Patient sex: F
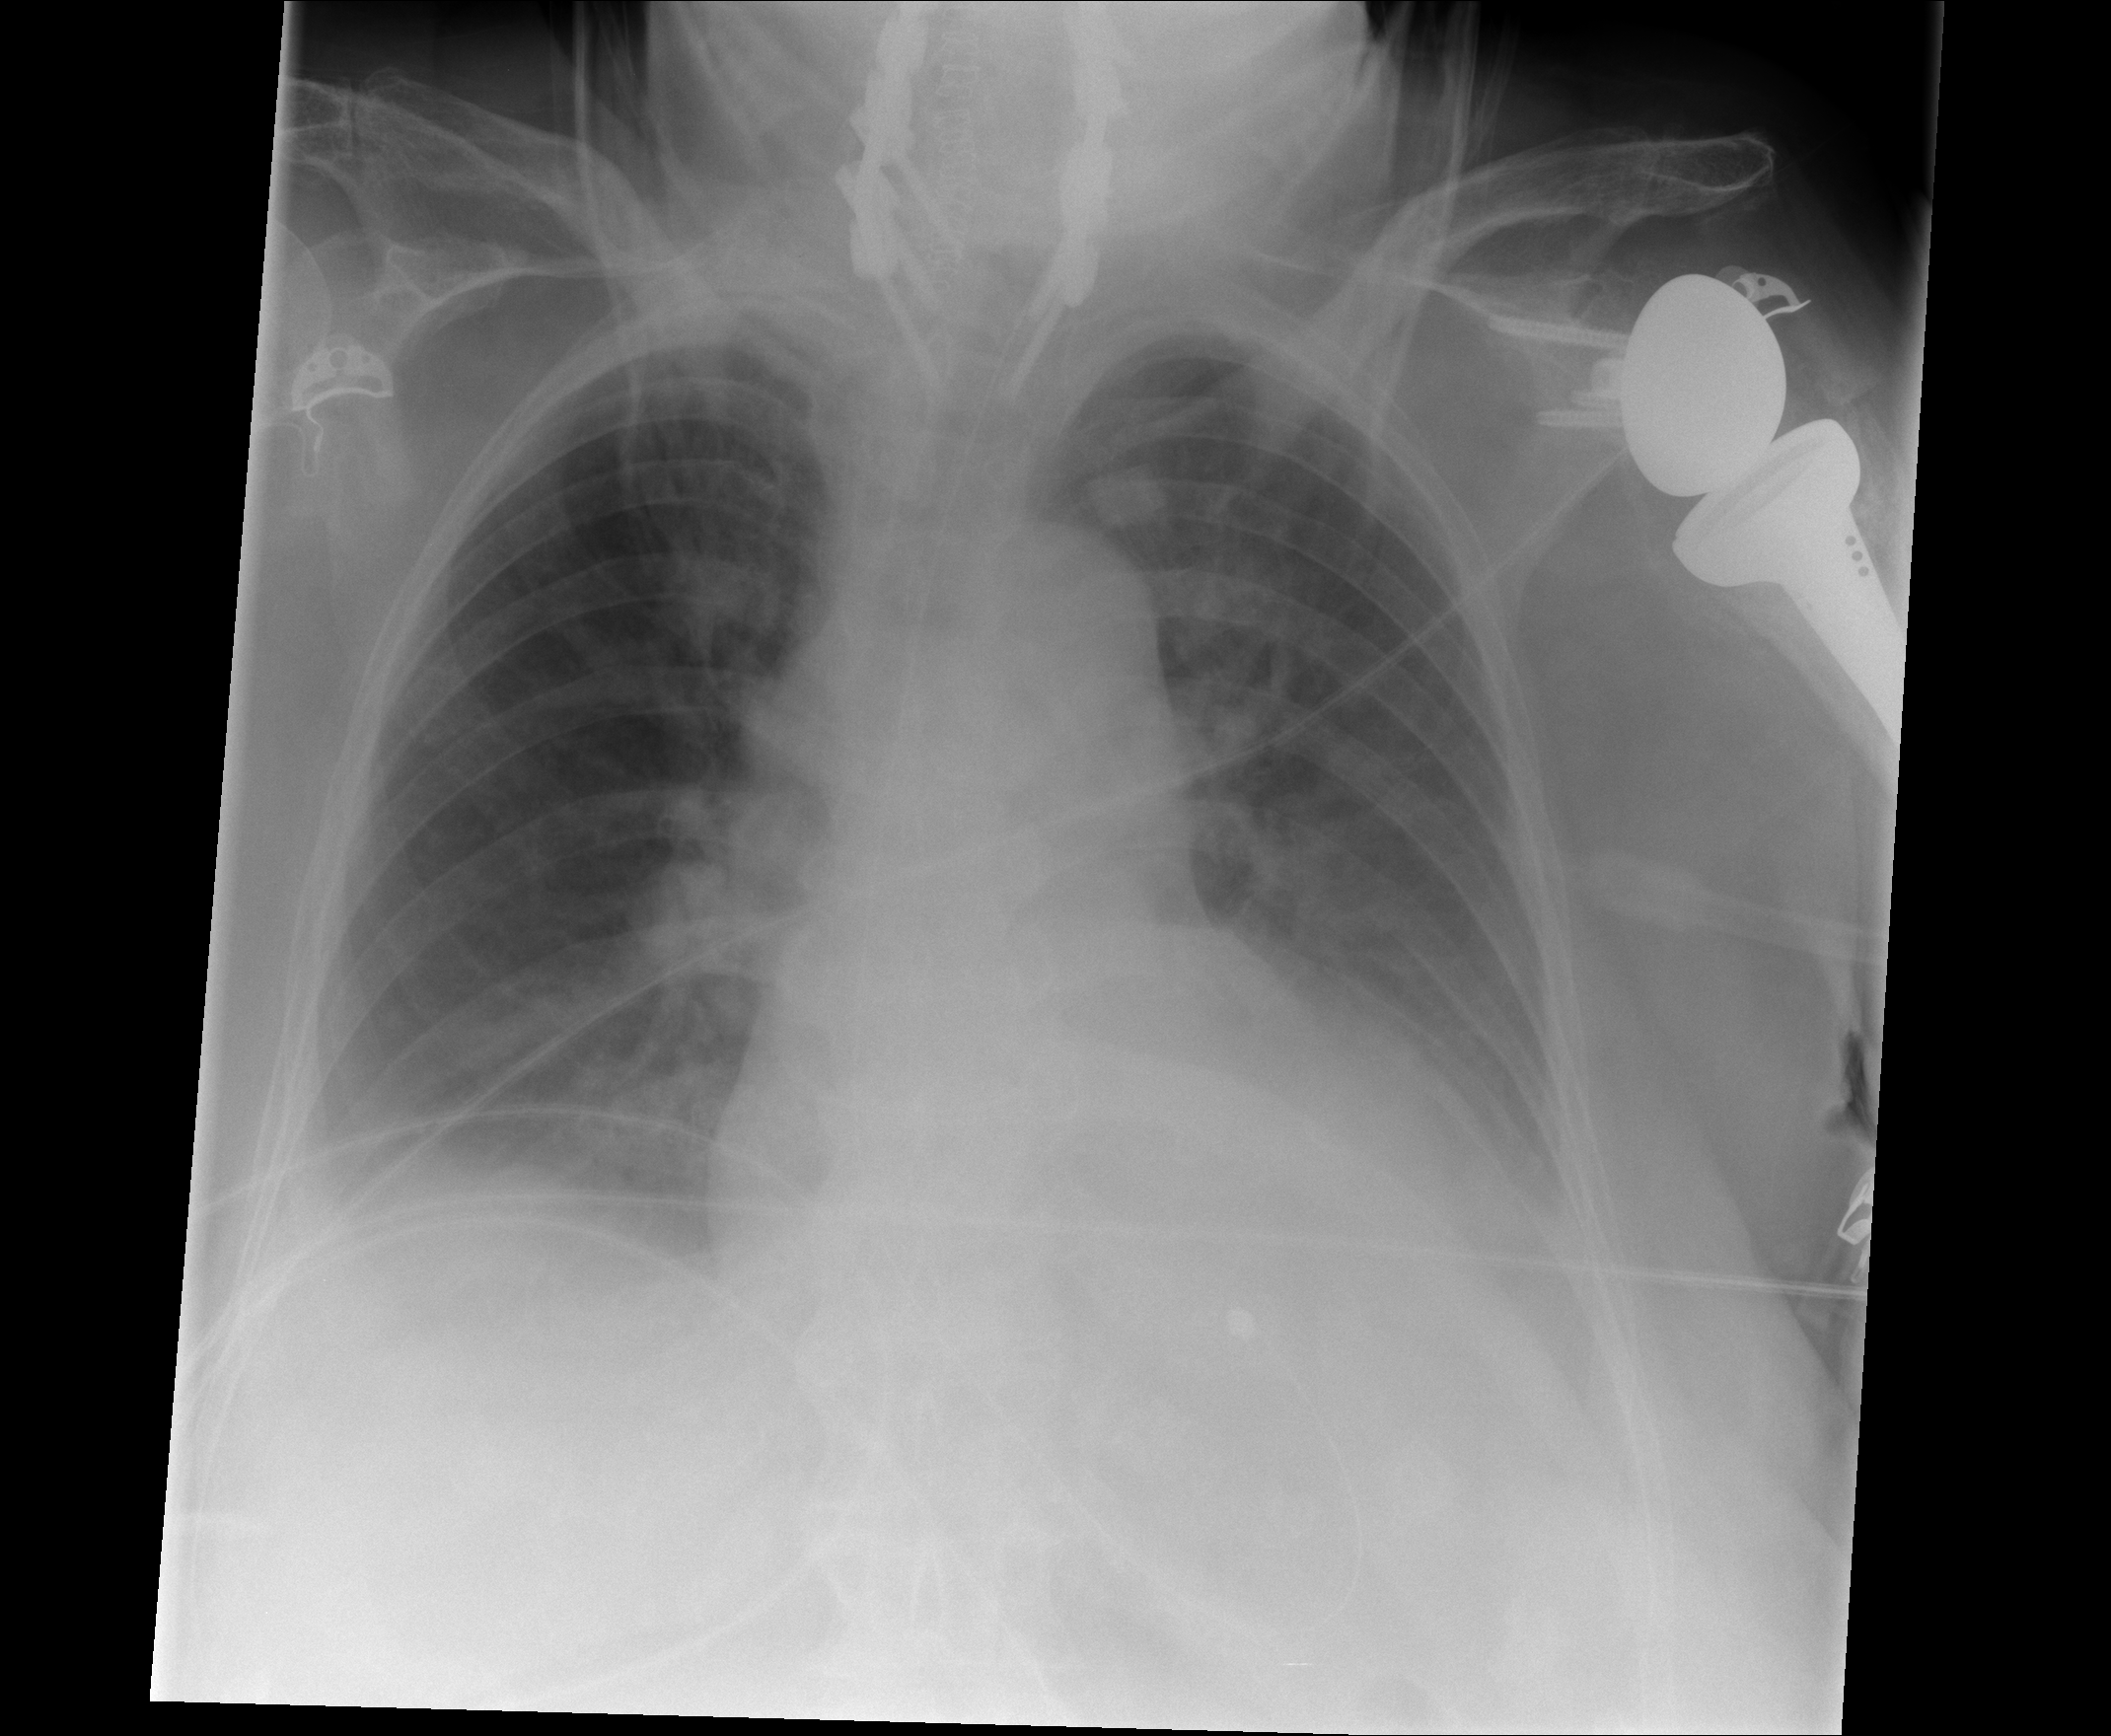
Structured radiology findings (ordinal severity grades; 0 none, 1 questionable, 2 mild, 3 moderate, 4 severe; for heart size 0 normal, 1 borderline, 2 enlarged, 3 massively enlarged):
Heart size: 2
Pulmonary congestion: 2
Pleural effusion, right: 2
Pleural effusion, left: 2
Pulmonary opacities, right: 0
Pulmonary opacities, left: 0
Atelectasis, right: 2
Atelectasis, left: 2